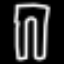
Label: pants